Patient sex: M
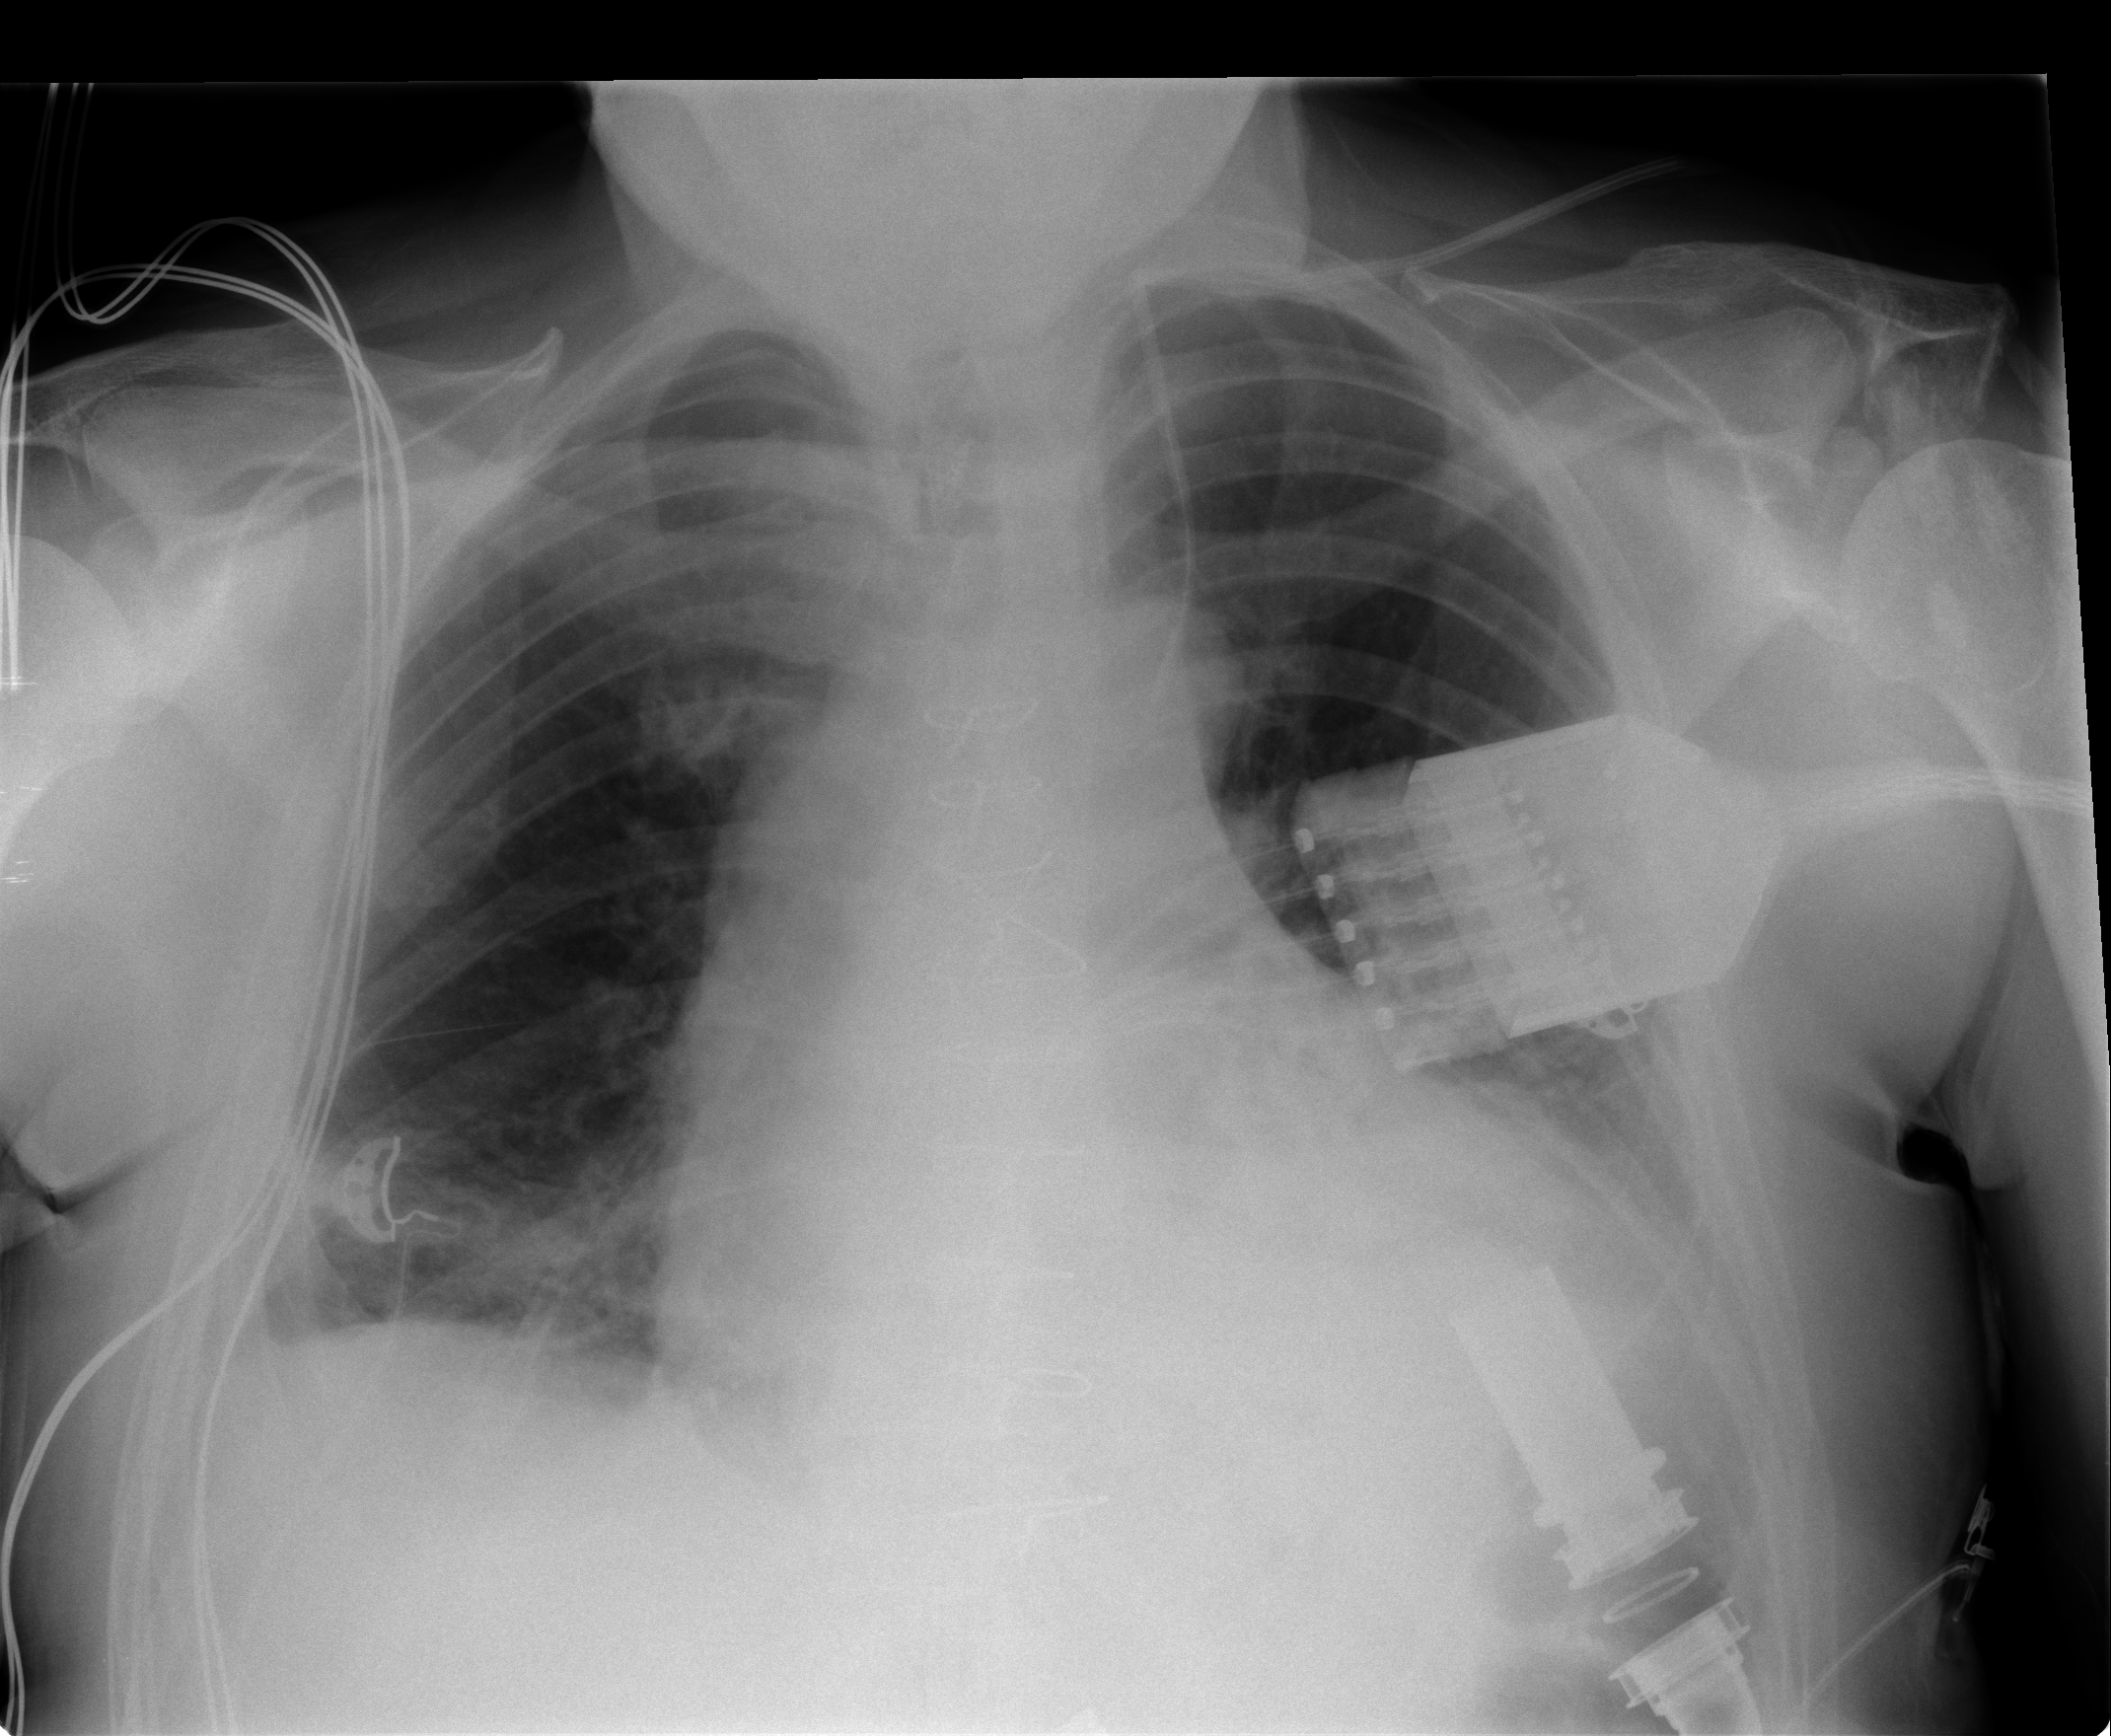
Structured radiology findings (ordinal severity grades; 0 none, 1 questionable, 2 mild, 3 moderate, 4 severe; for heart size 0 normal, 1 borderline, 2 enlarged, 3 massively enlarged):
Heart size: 2
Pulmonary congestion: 1
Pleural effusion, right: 0
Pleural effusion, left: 2
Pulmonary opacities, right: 0
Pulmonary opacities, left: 0
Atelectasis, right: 2
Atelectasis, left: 2